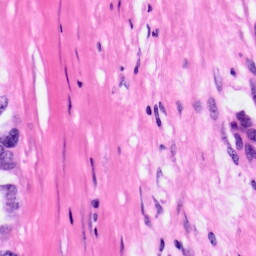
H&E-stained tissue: Pancreatic